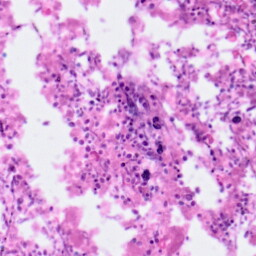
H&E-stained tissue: Pancreatic